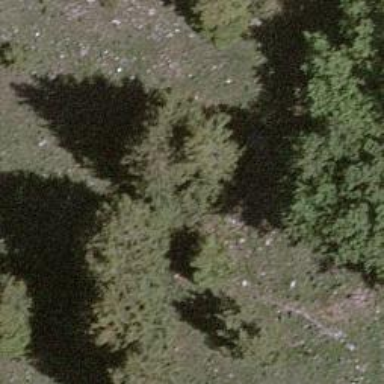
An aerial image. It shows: Single tag "natural: tree."